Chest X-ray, AP view. Patient: 32 years old, sex M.
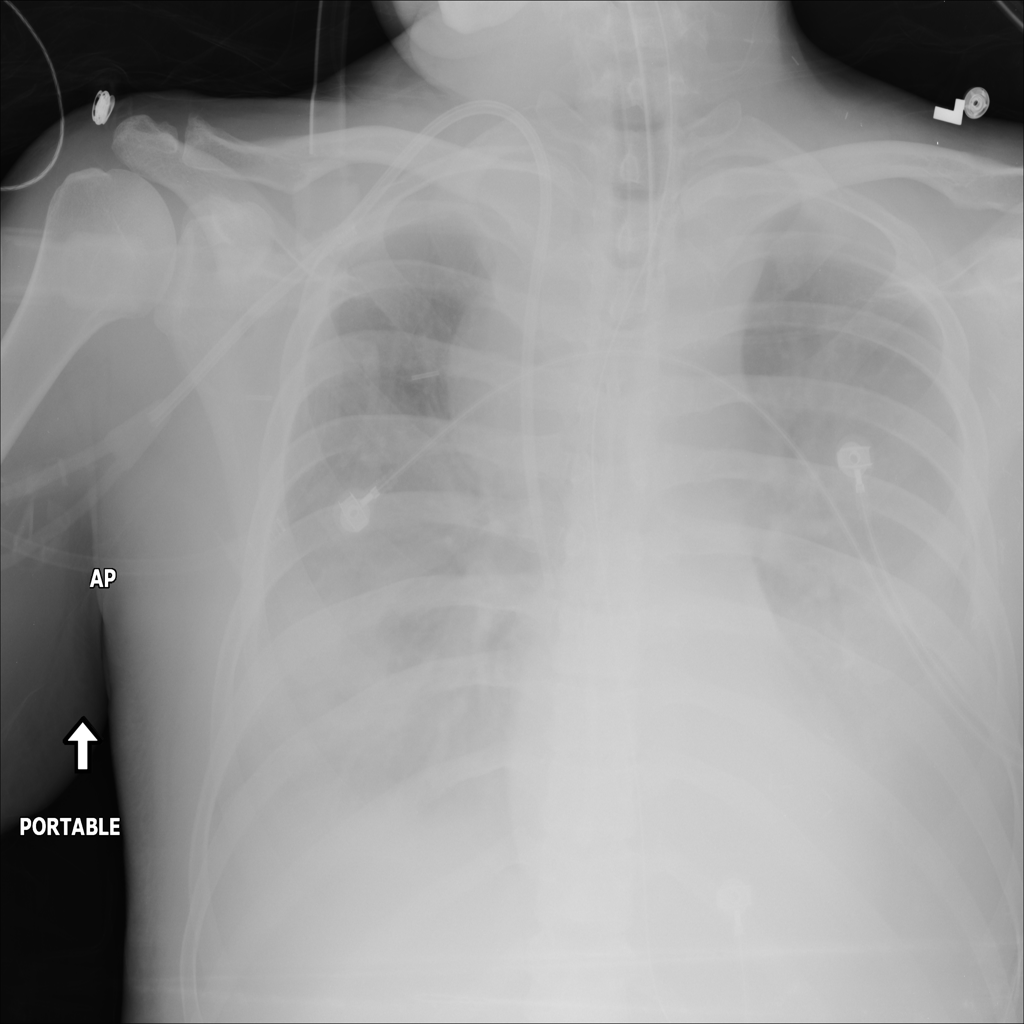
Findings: Consolidation, Mass